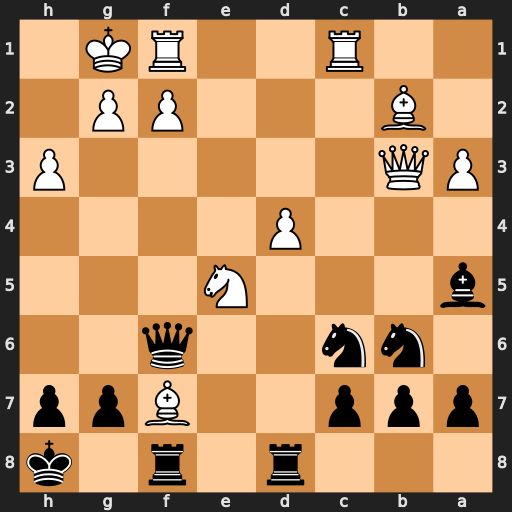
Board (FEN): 3r1r1k/ppp2Bpp/1nn2q2/b3N3/3P4/PQ5P/1B3PP1/2R2RK1
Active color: b
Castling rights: -
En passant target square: -
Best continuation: Nxe5 dxe5 Qxf7 e6 Qe7